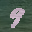
Label: 9